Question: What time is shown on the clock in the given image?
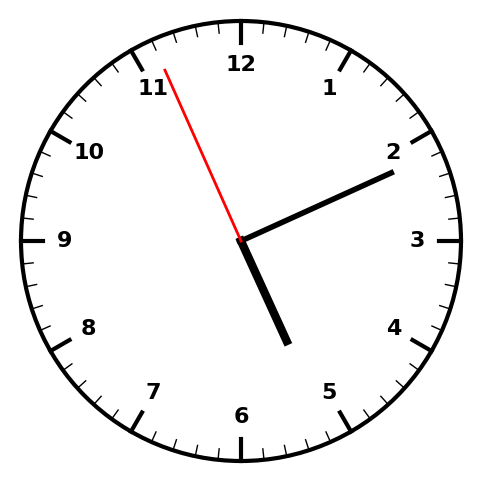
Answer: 05:10:56